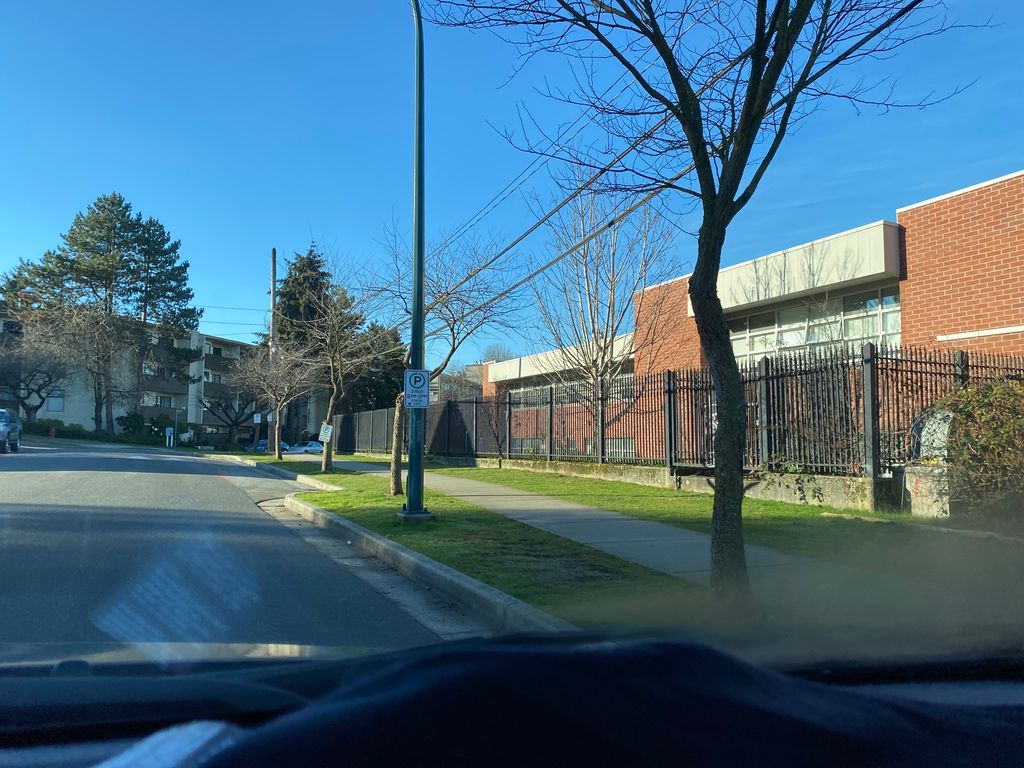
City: vancouver